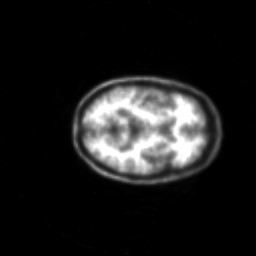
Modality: PET
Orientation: axial
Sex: female
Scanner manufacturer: siemens